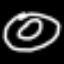
Label: donut